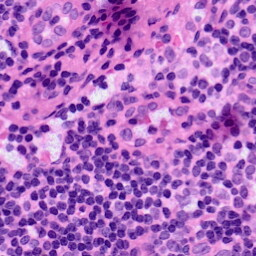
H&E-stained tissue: LymphNode